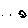
Label: moon